RGB frame:
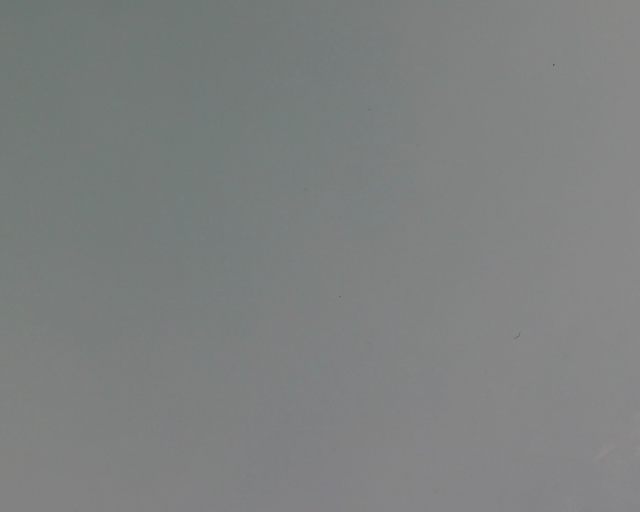
Thermal frame:
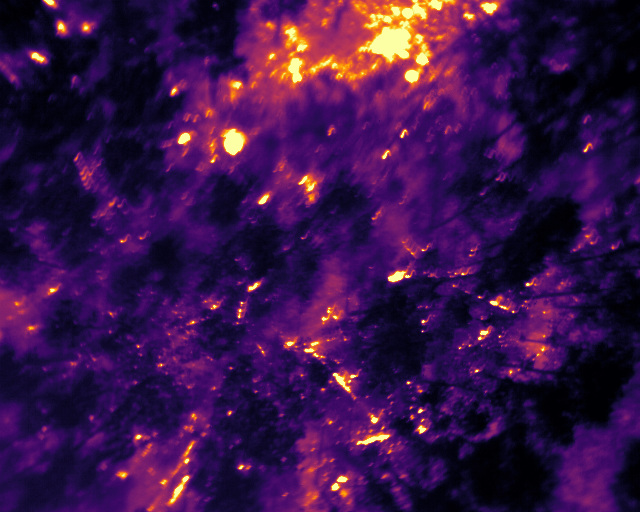
Captured: 2026-02-27 02:41:39
Pixels at or above 80 °C: 1898 (fraction of frame: 0.005792)